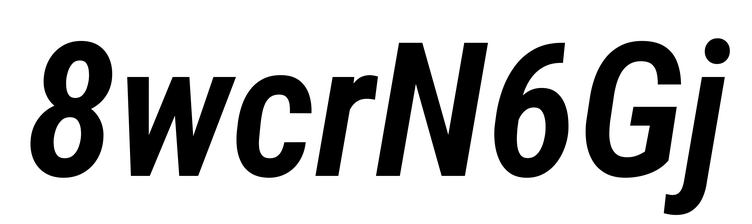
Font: Roboto-Italic_Condensed_SemiBold_Italic